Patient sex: M
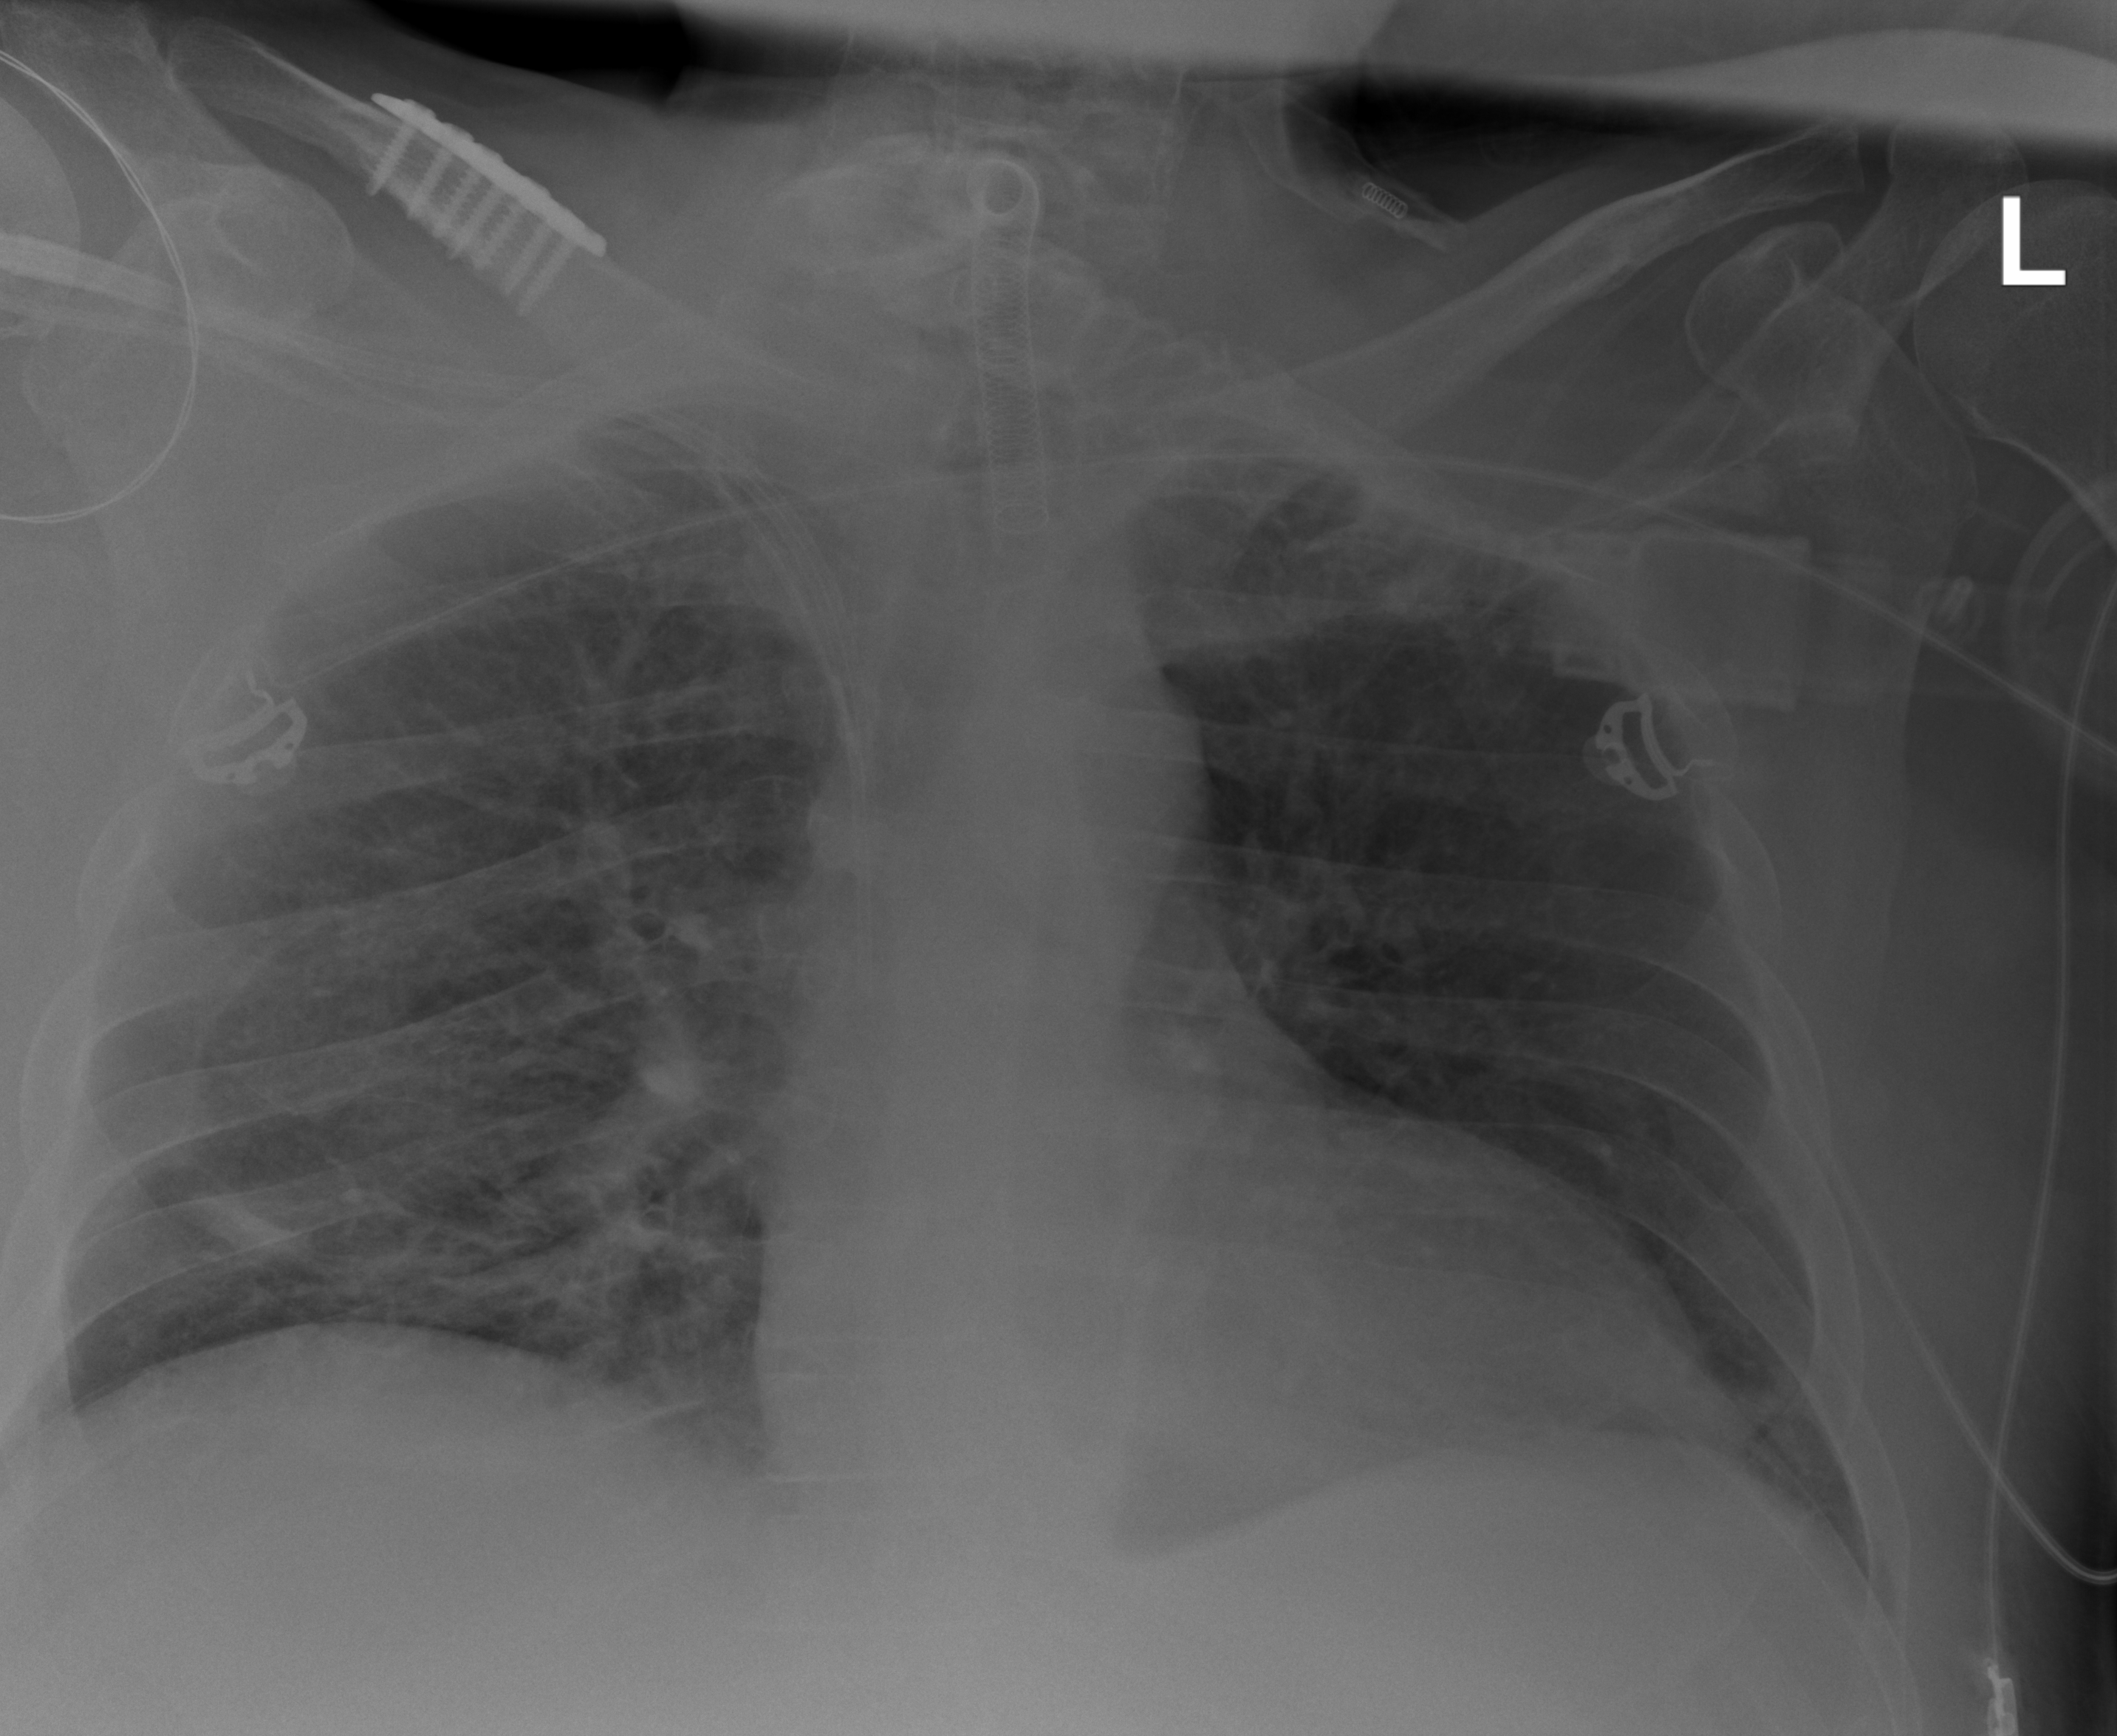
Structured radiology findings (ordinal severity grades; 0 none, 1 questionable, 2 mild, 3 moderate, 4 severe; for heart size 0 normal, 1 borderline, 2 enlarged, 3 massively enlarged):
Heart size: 0
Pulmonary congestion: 0
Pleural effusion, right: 0
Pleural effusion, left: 0
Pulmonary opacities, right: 2
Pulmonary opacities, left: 0
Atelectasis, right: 3
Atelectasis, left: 2